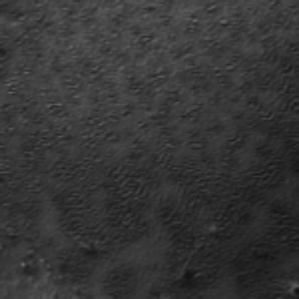
Label: frost